Question: I created one 'JFrame'. and set layout shown in below code
'''
this.setLayout(new GridLayout());
JPanel panel=new JPanel();
panel.setLayout(new BoxLayout(panel, BoxLayout.Y_AXIS));
panel.add(new PicturePanel1());
JTabbedPane jtp=new JTabbedPane();
jtp.addTab("show Images", panel);
jtp.addTab("Compare Image", new JButton());
this.add(jtp);
'''
I created another class that draws Images from particular location.
'''
protected void paintComponent(Graphics g) {
super.paintComponents(g);
Graphics2D g2 = (Graphics2D) g;
int k = 20,y=10;
for (int j = 0; j <= listOfFiles.length - 1; j++) {
g2.drawImage(b[j], k, y, 100, 100, null);
// add(new javax.swing.JCheckBox());
k = k + 120;
if(k>=960)
{
k=20;
y=y+120;
}
}
'''
Its working fine. I want to delete Images when user clicks on particular Image.
This is my output window. I want to delete Image from list.
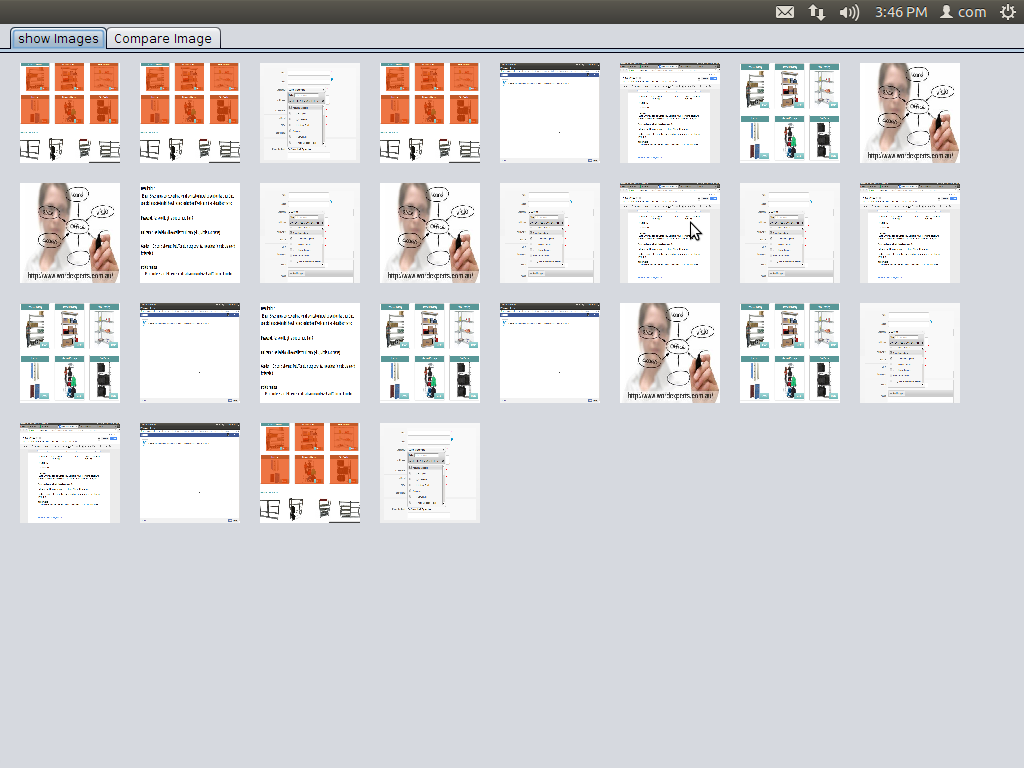
Answer: Here is an example I made (bored and tired of studying :)). It is by no means the best just a quick thing to show you an example, click the image you want to delete and then press the delete button or to remove and image from the panel:
When app starts up (orange just shows focused label for hovering):

Image to delete is selected by clicking on the Label (Border becomes green highlighted and will remain this way until another label is clicked):

After delete button or key is pressed:

'''
import java.awt.BorderLayout;
import java.awt.Color;
import java.awt.Dimension;
import java.awt.Graphics2D;
import java.awt.RenderingHints;
import java.awt.event.ActionEvent;
import java.awt.event.FocusAdapter;
import java.awt.event.FocusEvent;
import java.awt.event.KeyEvent;
import java.awt.event.MouseAdapter;
import java.awt.event.MouseEvent;
import java.awt.image.BufferedImage;
import java.net.URL;
import java.util.ArrayList;
import javax.imageio.ImageIO;
import javax.swing.AbstractAction;
import javax.swing.Icon;
import javax.swing.ImageIcon;
import javax.swing.JButton;
import javax.swing.JComponent;
import javax.swing.JFrame;
import javax.swing.JLabel;
import javax.swing.JPanel;
import javax.swing.JScrollPane;
import javax.swing.KeyStroke;
import javax.swing.SwingUtilities;
import javax.swing.border.LineBorder;
public class JavaApplication5 {
public static void main(String[] args) {
createAndShowJFrame();
}
public static void createAndShowJFrame() {
SwingUtilities.invokeLater(new Runnable() {
@Override
public void run() {
JFrame frame = createJFrame();
frame.setVisible(true);
}
});
}
private static JFrame createJFrame() {
JFrame frame = new JFrame();
//frame.setResizable(false);//make it un-resizeable
frame.setDefaultCloseOperation(JFrame.EXIT_ON_CLOSE);
frame.setTitle("Test");
ArrayList<BufferedImage> images = null;
try {
images = getImagesArrayList();
} catch (Exception ex) {
ex.printStackTrace();
}
final ImageViewPanel imageViewPanel = new ImageViewPanel(images);
JScrollPane jsp = new JScrollPane(imageViewPanel);
jsp.setPreferredSize(new Dimension(400, 400));
frame.add(jsp);
JPanel controlPanel = new JPanel();
JButton addLabelButton = new JButton("Delete Selected Image");
addLabelButton.addActionListener(new AbstractAction() {
@Override
public void actionPerformed(ActionEvent e) {
imageViewPanel.removeFocusedImageLabel();
}
});
controlPanel.add(addLabelButton);
frame.add(controlPanel, BorderLayout.SOUTH);
frame.pack();
return frame;
}
private static ArrayList<BufferedImage> getImagesArrayList() throws Exception {
ArrayList<BufferedImage> images = new ArrayList<>();
images.add(resize(ImageIO.read(new URL("http://icons.iconarchive.com/icons/deleket/sleek-xp-software/256/Yahoo-Messenger-icon.png")), 100, 100));
images.add(resize(ImageIO.read(new URL("https://upload.wikimedia.org/wikipedia/commons/6/64/Gnu_meditate_levitate.png")), 100, 100));
return images;
}
public static BufferedImage resize(BufferedImage image, int width, int height) {
BufferedImage bi = new BufferedImage(width, height, BufferedImage.TRANSLUCENT);
Graphics2D g2d = (Graphics2D) bi.createGraphics();
g2d.addRenderingHints(new RenderingHints(RenderingHints.KEY_RENDERING, RenderingHints.VALUE_RENDER_QUALITY));
g2d.drawImage(image, 0, 0, width, height, null);
g2d.dispose();
return bi;
}
}
class ImageViewPanel extends JPanel {
JLabel NO_IMAGES = new JLabel("No Images");
ArrayList<BufferedImage> images;
ArrayList<MyLabel> imageLabels;
public ImageViewPanel(ArrayList<BufferedImage> images) {
this.images = images;
imageLabels = new ArrayList<>();
for (BufferedImage bi : images) {
imageLabels.add(new MyLabel(new ImageIcon(bi), this));
}
layoutLabels();
getInputMap(JComponent.WHEN_IN_FOCUSED_WINDOW).put(KeyStroke.getKeyStroke(KeyEvent.VK_DELETE, 0, true), "Delete pressed");
getActionMap().put("Delete pressed", new AbstractAction() {
@Override
public void actionPerformed(ActionEvent e) {
removeFocusedImageLabel();
}
});
}
void removeFocusedImageLabel() {
if (focusedLabel == null) {
return;
}
imageLabels.remove(focusedLabel);
remove(focusedLabel);
layoutLabels();
}
private void layoutLabels() {
if (imageLabels.isEmpty()) {
add(NO_IMAGES);
} else {
remove(NO_IMAGES);
for (JLabel il : imageLabels) {
add(il);
}
}
revalidate();
repaint();
}
private MyLabel focusedLabel;
void setFocusedLabel(MyLabel labelToFocus) {
if (focusedLabel != null) {
focusedLabel.setBorder(null);
focusedLabel.setClicked(false);
}
focusedLabel = labelToFocus;
focusedLabel.setBorder(new LineBorder(Color.GREEN));
}
}
class MyLabel extends JLabel {
private final ImageViewPanel imageViewPanel;
private boolean clicked = false;
public MyLabel(Icon image, ImageViewPanel imageViewPanel) {
super(image);
this.imageViewPanel = imageViewPanel;
initLabel();
}
public MyLabel(String text, ImageViewPanel imageViewPanel) {
super(text);
this.imageViewPanel = imageViewPanel;
initLabel();
}
private void initLabel() {
setFocusable(true);
addMouseListener(new MouseAdapter() {
@Override
public void mouseClicked(MouseEvent e) {
super.mouseClicked(e);
clicked = true;
imageViewPanel.setFocusedLabel(MyLabel.this);
}
@Override
public void mouseEntered(MouseEvent me) {
super.mouseEntered(me);
if (clicked) {
return;
}
setBorder(new LineBorder(Color.ORANGE));
//call for focus mouse is over this component
requestFocusInWindow();
}
});
addFocusListener(new FocusAdapter() {
@Override
public void focusLost(FocusEvent e) {
super.focusLost(e);
if (clicked) {
return;
}
setBorder(null);
}
});
}
public void setClicked(boolean clicked) {
this.clicked = clicked;
}
public boolean isClicked() {
return clicked;
}
}
'''